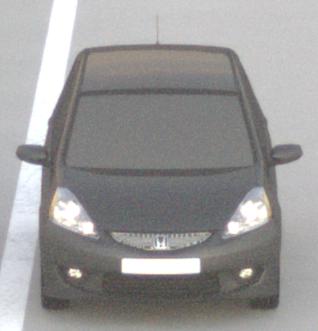
Make: Honda
Model: Jazz 1.2
Detailed model: Jazz (III) (11/08 - 04/11)
Model produced from: 2008/11
Model produced until: 2010/10
Doors: 5
Color: gray
Road condition: dry road
Daytime: sunrise or sunset
Contrast: low contrast